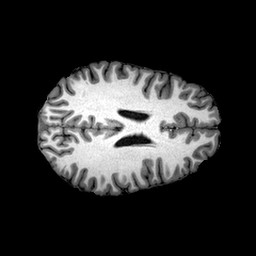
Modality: T1w
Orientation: axial